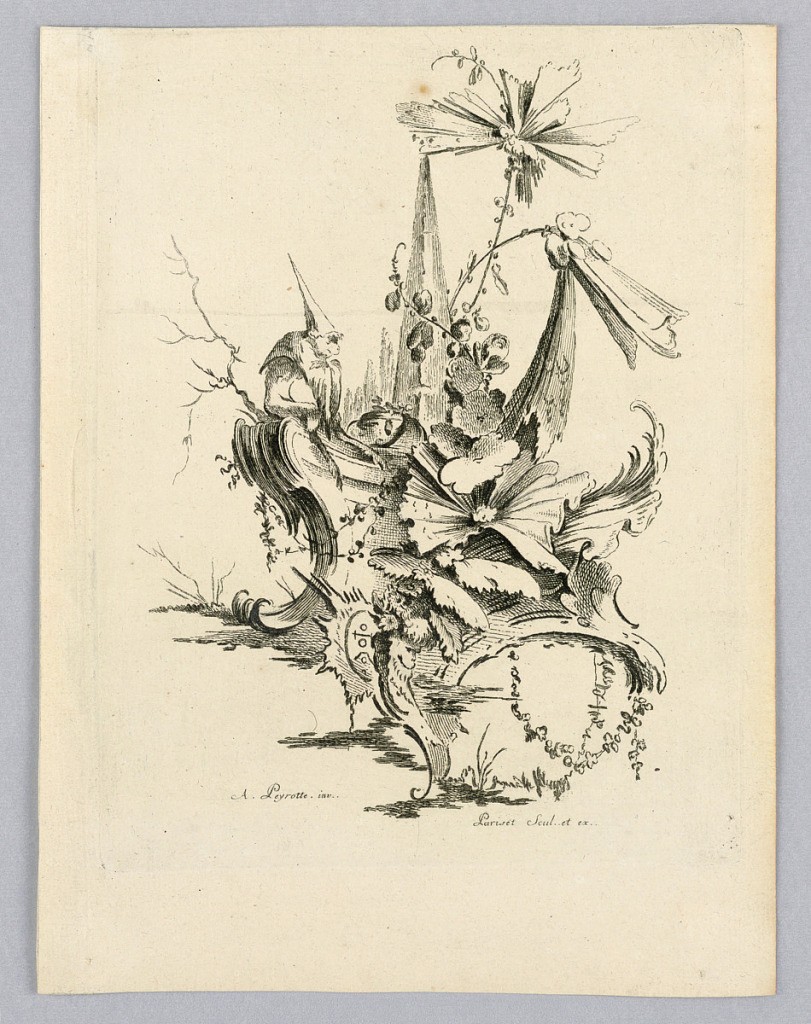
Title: Chinoiserie Vignette with Singe
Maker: Alexis Peyrotte, French, 1699–1769
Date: mid- 18th–late 18th century
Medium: Etching on paper
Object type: Print
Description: Chinoiserie Vignette with Singe.